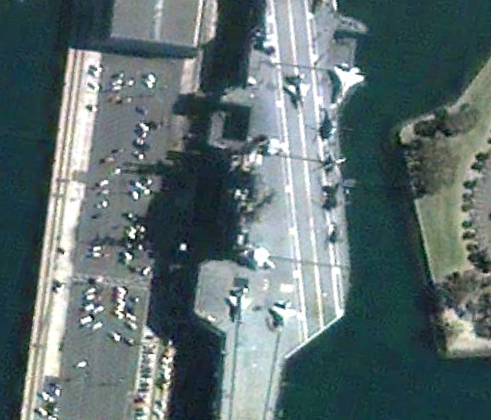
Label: aircraft_carrier